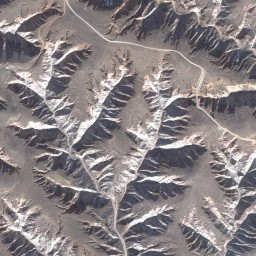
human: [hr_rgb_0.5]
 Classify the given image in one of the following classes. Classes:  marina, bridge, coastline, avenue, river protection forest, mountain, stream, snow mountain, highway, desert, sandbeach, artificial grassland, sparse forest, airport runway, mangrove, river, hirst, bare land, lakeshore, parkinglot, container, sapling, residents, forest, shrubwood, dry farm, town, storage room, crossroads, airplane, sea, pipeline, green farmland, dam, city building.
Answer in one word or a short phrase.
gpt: mountain